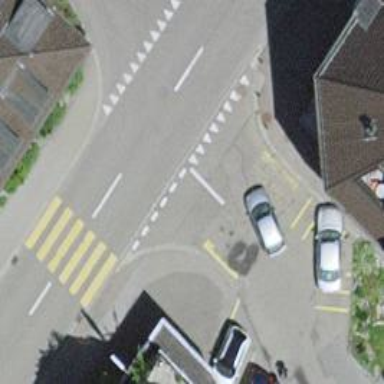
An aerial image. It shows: Road with "give way" sign.